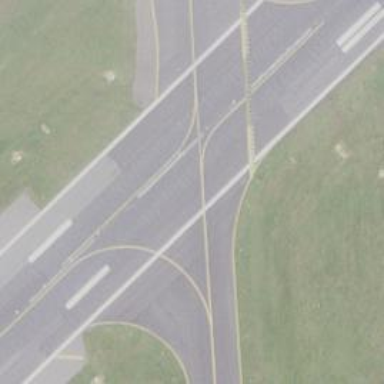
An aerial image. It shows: View of taxiway at the airport.